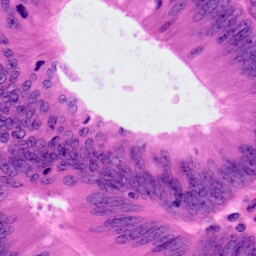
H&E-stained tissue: Colon